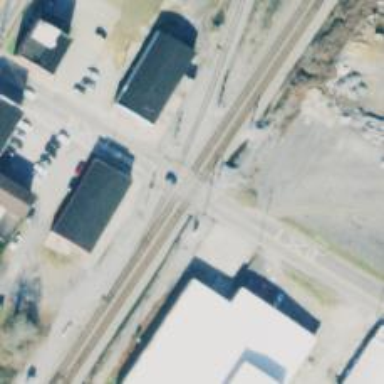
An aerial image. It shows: Level crossing on the railway with lights.